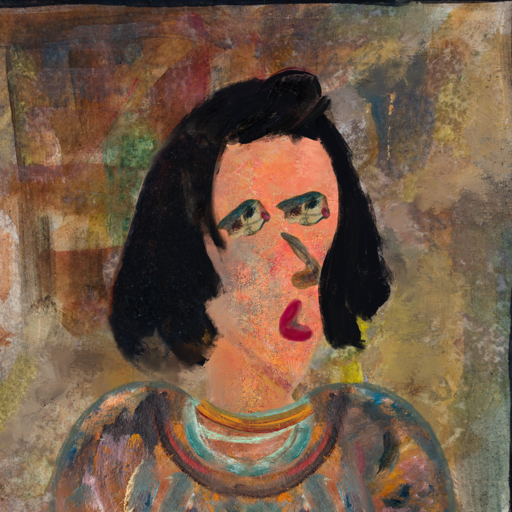
Background: Mosgoul, Head And Neck Side: Irani, Face Side: Pipe, Bust: Boggyland, Hair Side: Mosgoul, Head Accessory: Blank, Second Necklace: Blank, Necklace: Mother_And_Son_Son, Baby: Blank